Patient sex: F
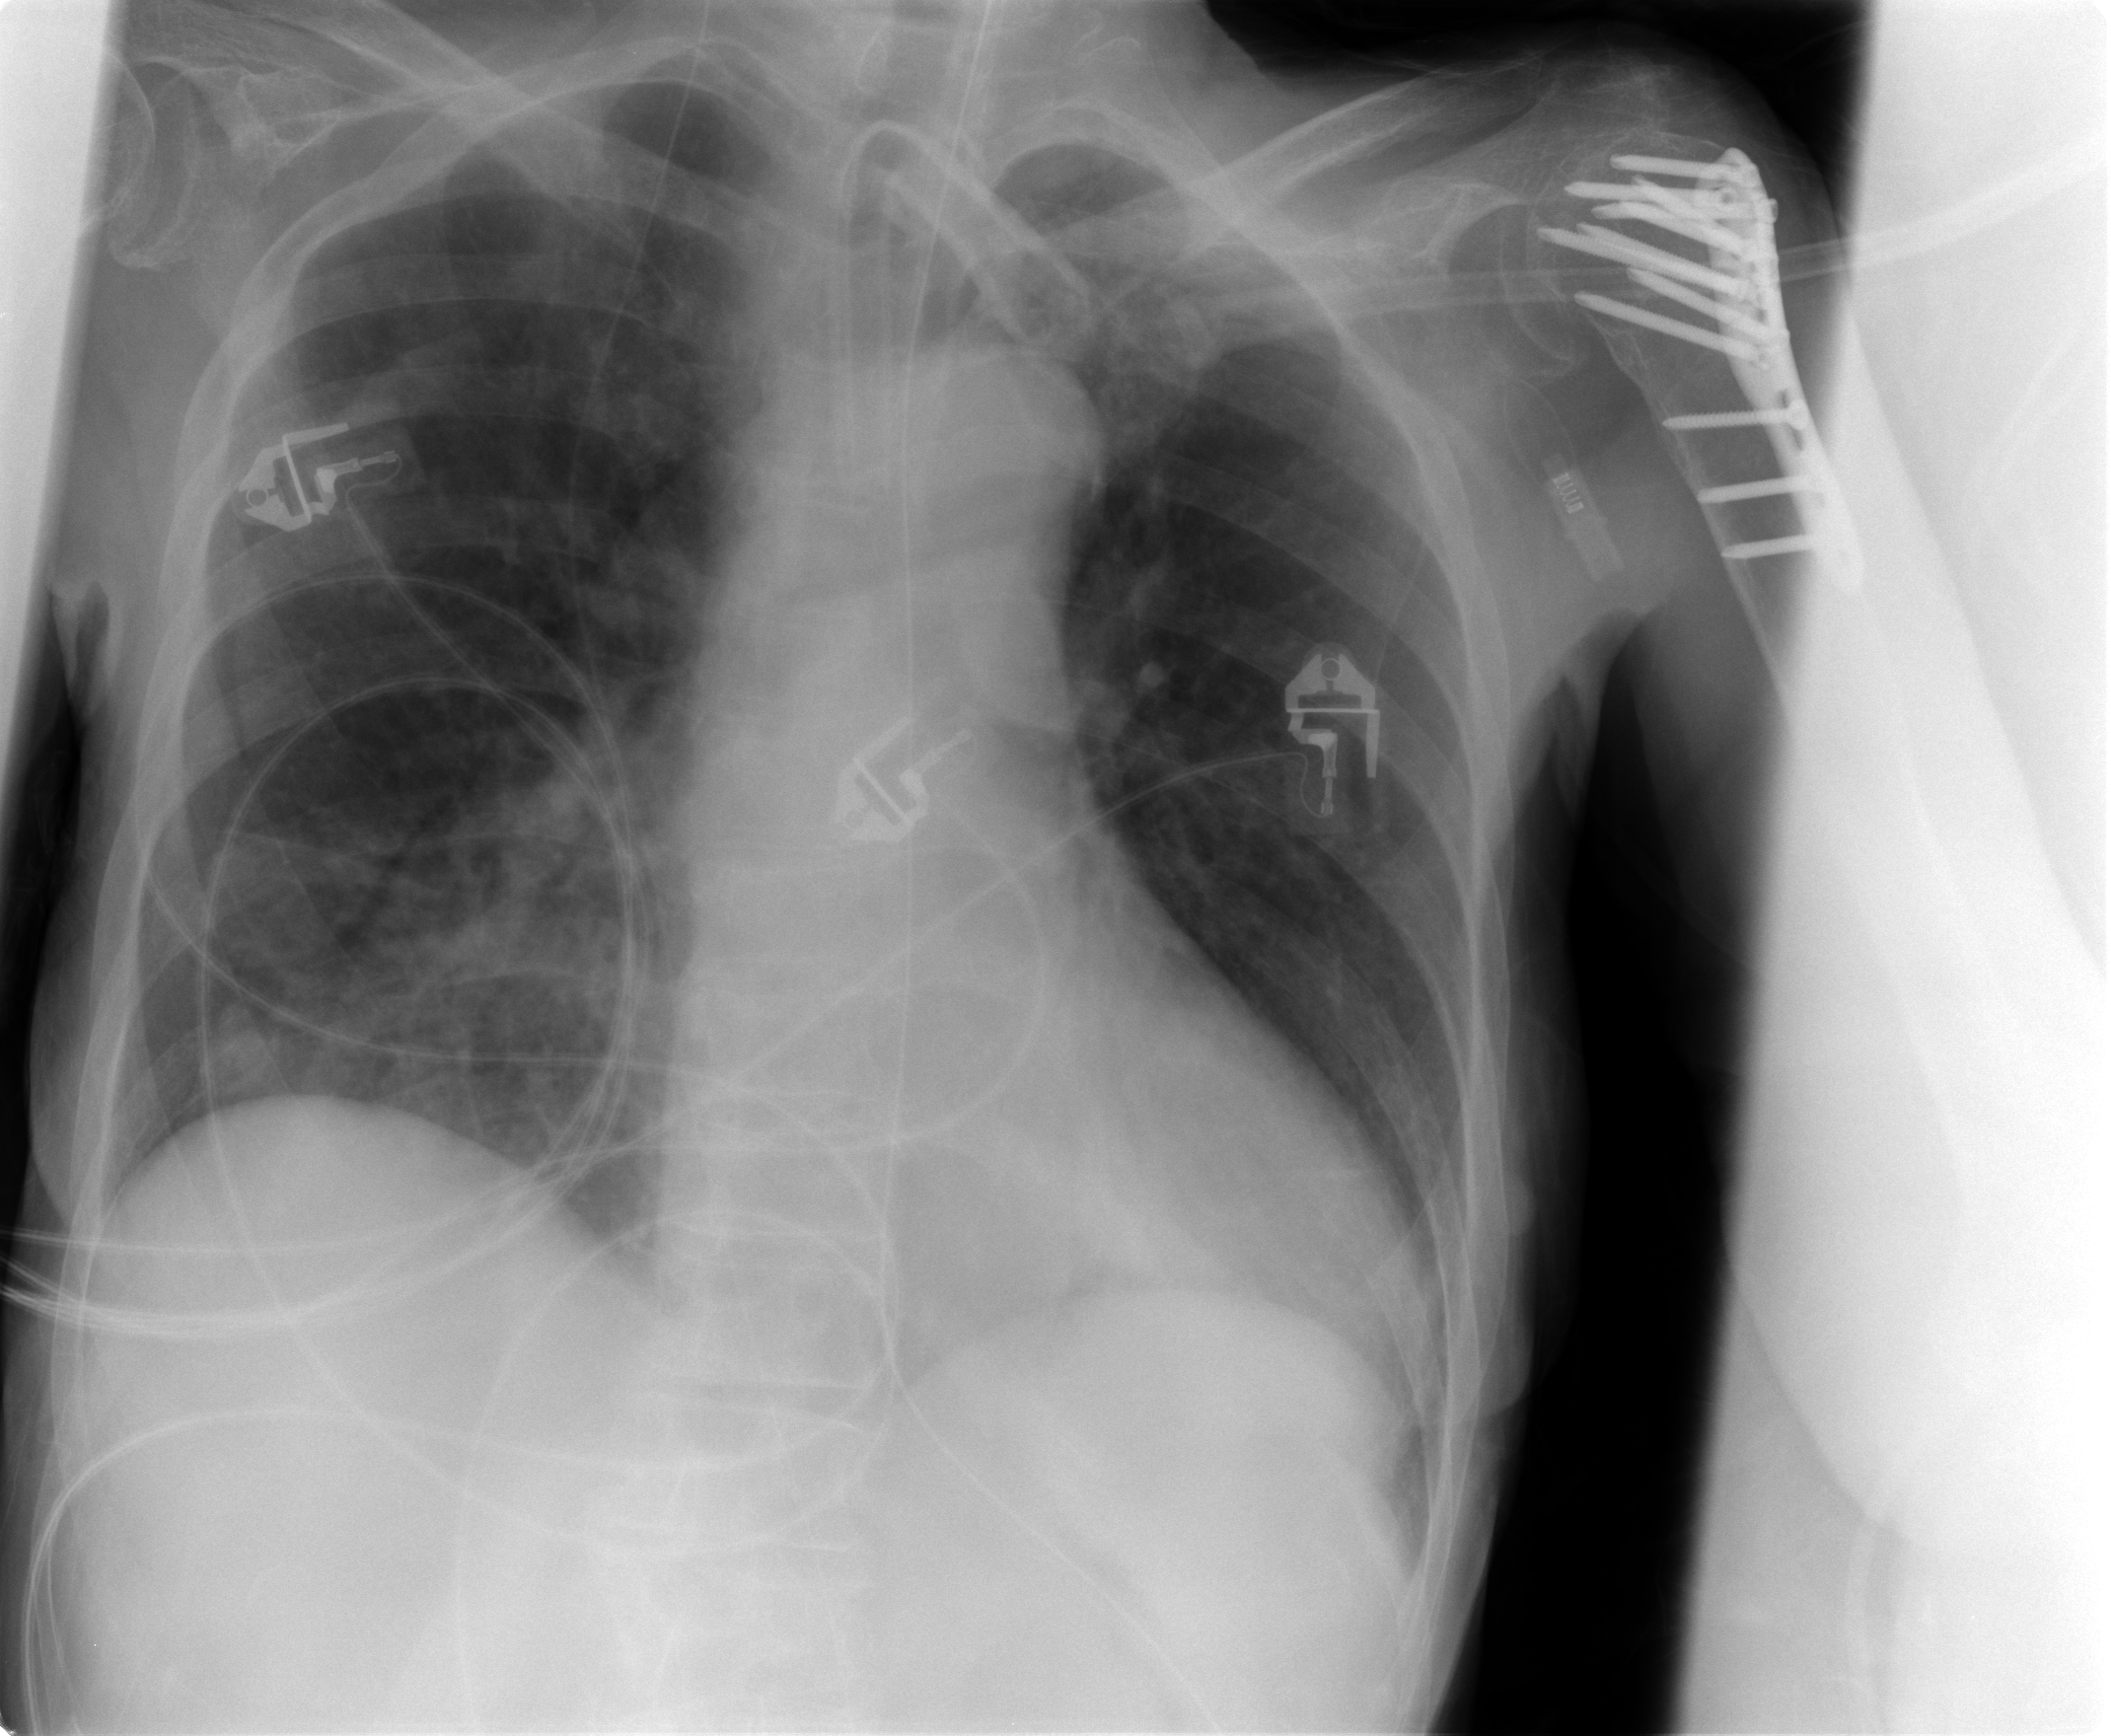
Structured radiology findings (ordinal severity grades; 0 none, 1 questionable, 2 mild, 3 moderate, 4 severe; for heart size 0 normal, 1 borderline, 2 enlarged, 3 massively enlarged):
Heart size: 0
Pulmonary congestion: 1
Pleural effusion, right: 0
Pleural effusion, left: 0
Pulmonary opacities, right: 2
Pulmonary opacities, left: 0
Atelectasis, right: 2
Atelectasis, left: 2